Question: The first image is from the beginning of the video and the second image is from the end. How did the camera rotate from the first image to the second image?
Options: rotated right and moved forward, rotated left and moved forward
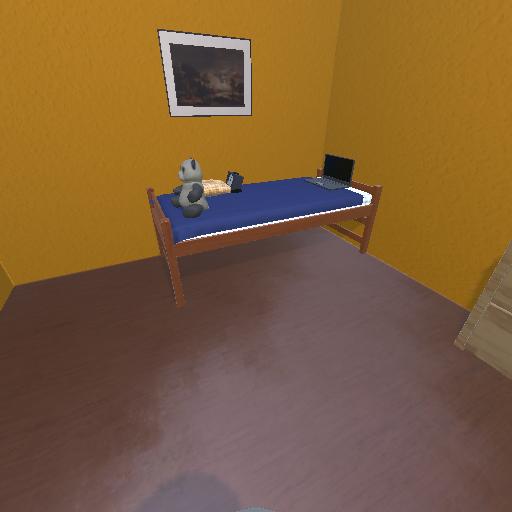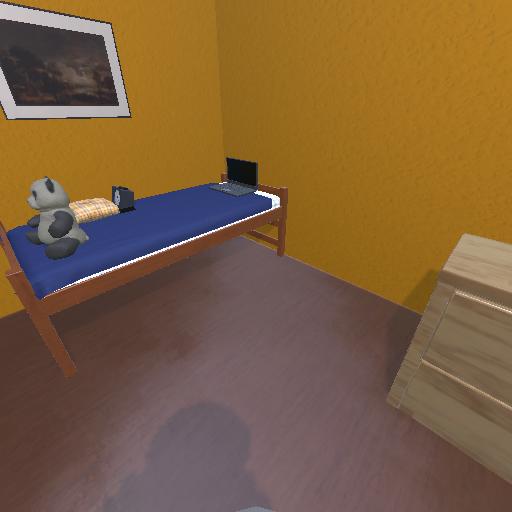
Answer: rotated right and moved forward